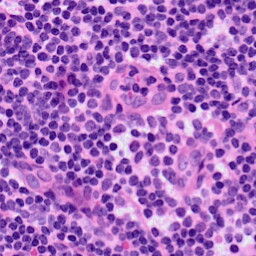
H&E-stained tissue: LymphNode